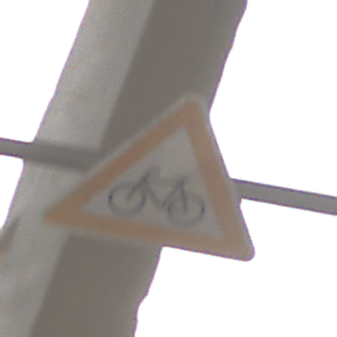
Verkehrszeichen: RadverkehrRechts
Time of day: SunriseSunset
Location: Roofed (Suburban)
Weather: Clear
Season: NotSpecified
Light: Natural